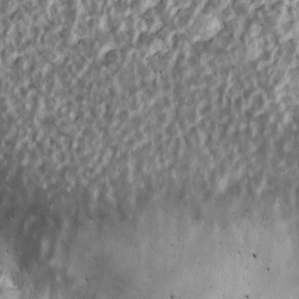
Label: non_frost